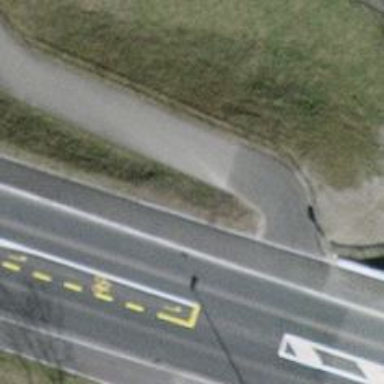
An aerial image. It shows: Asphalt track with grade1 surface.